Brain MRI, modality: hrT2
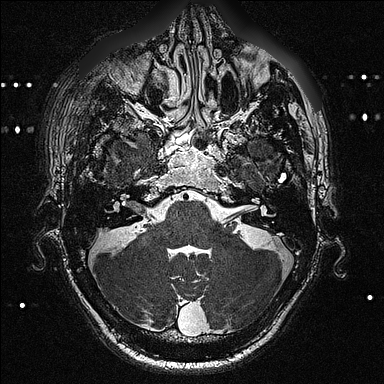